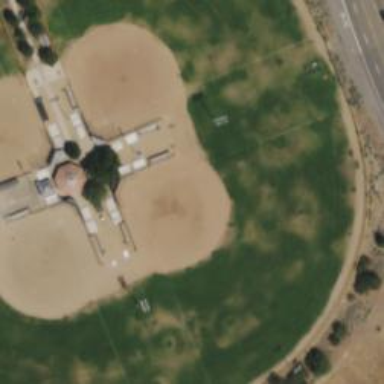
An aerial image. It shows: Dirt infield baseball field.